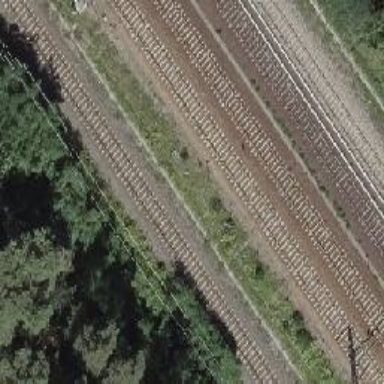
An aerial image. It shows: Railway track with contact lines for electrification.